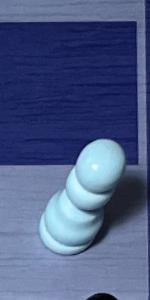
Label: Pawn_White